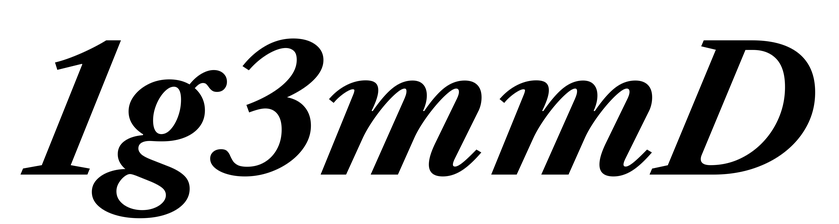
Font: LibreCaslonText-Italic_Bold_Italic